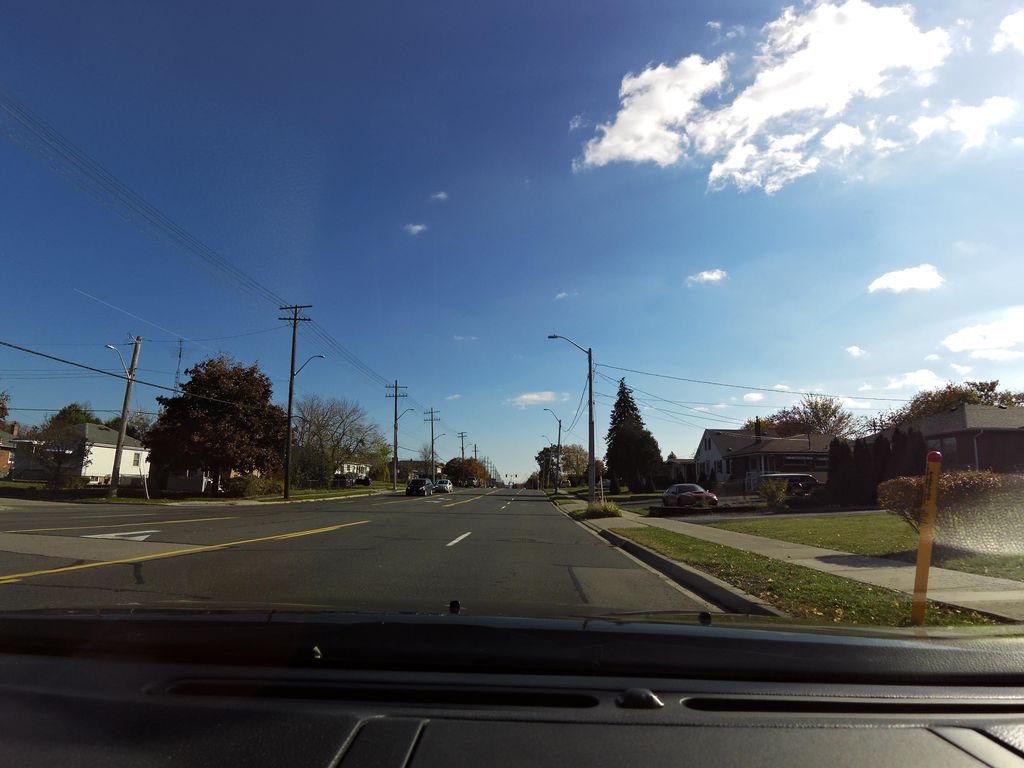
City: hamilton